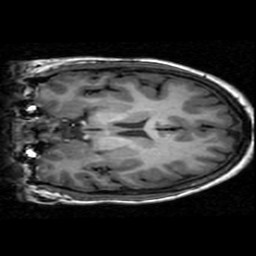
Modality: T1w
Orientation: coronal
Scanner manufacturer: ge
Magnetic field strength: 3 T
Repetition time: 0.009048 s
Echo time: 0.001844 s